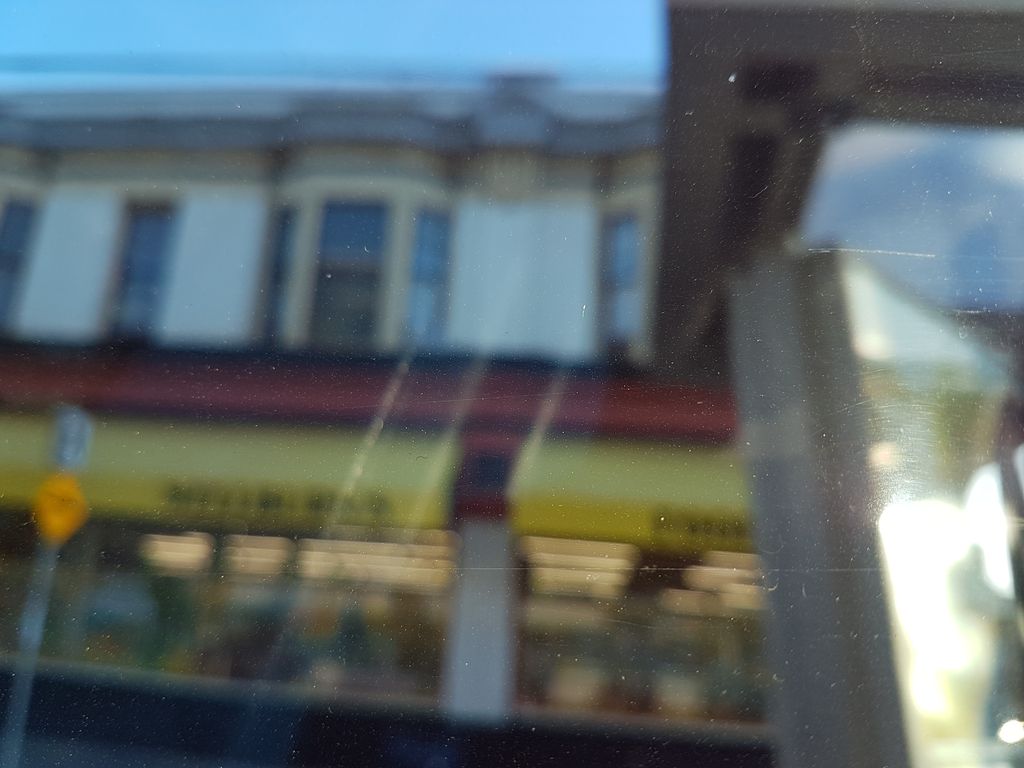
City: victoria